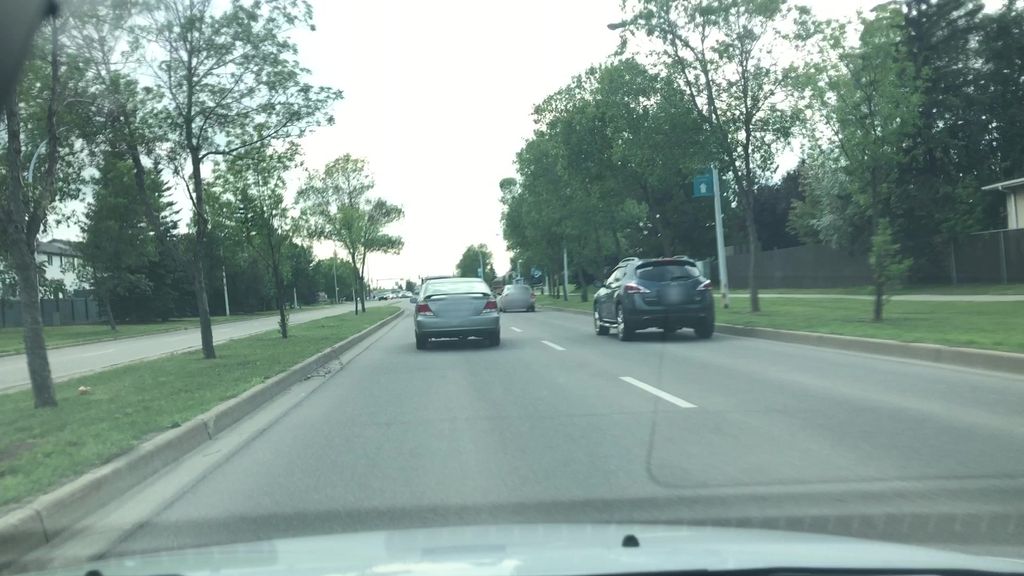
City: edmonton